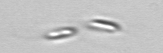
Label: Dinobryon